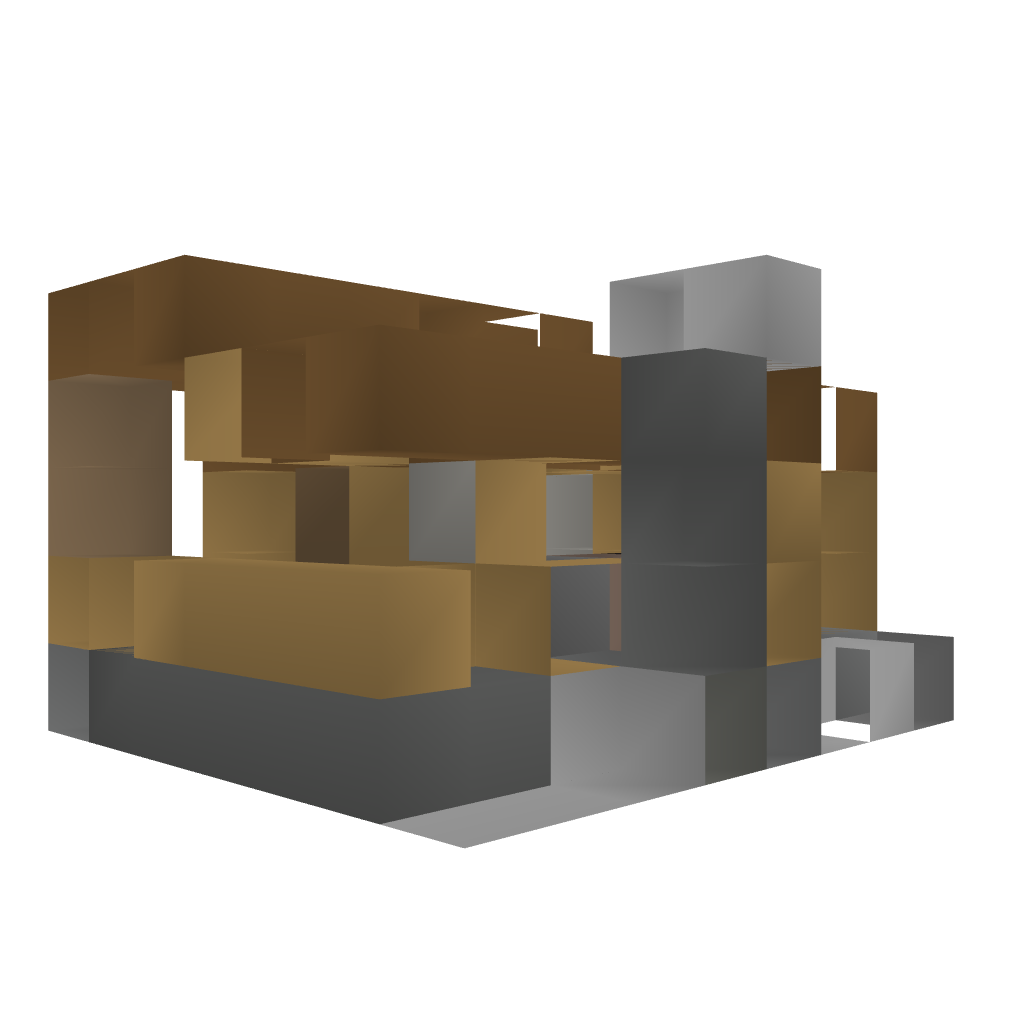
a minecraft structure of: Small Villa